Aerial crown-view tile of a tropical tree (Barro Colorado Island, Panama), acquired 20250414:
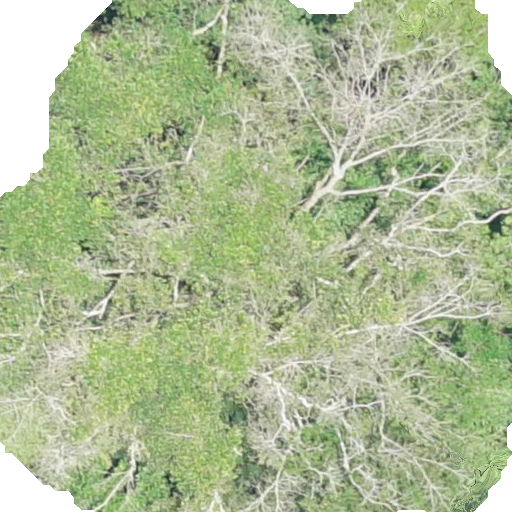
Species: Hura crepitans
GBIF accepted scientific name: Hura crepitans
Crown area: 401.277 m²